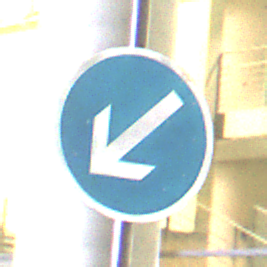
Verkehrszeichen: VorgeschriebeneVorbeifahrtLinks
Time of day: Night
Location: Outdoor (Urban)
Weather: PartlyCloudy
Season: NotSpecified
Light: Artificial